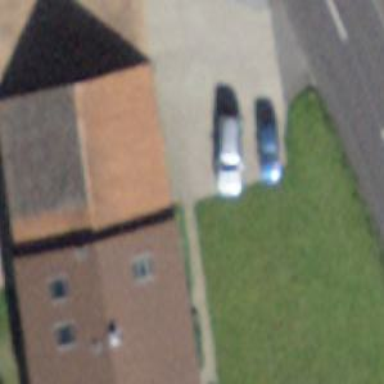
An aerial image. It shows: Simple and straightforward house.